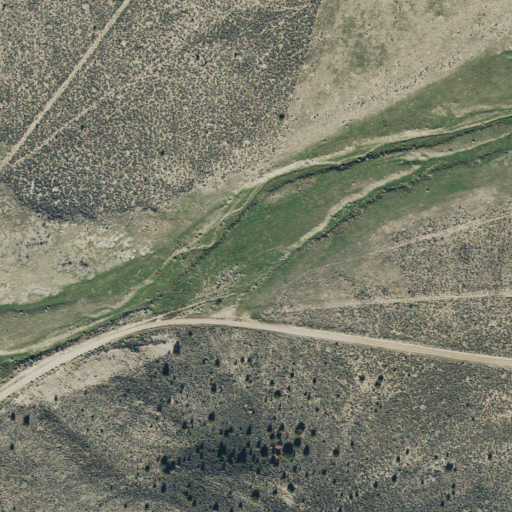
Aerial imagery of valley in Utah named Broad Canyon containing shrub, open development, medium intensity development, low intensity development, grassland, and high intensity development